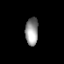
Tissue: prostate
Cell type: Myeloid cells
Senescence score: 0.7466
Nuclear area (px): 345
Mean DAPI intensity: 150.939